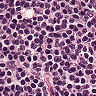
Metastatic tissue present: no